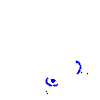
Particle: kaon